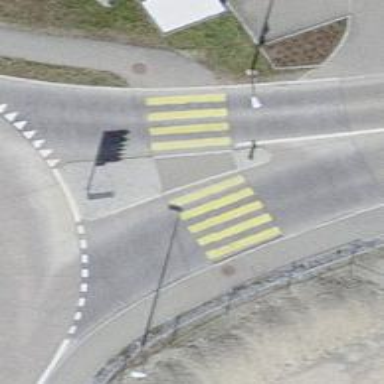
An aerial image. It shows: Uncontrolled zebra crossing with marked island on the road.